Question: Hi All,
I have a web-view in my application which displays some text with justification.Everything seems to be perfect but i have a small issue with it which is shown in below fig.

The January starts right below the Month,26-01-2012 starts right below the date but webview starts by leaving a 1 dp space.
My code for the webview is
'''
<WebView
android:id="@+id/webview"
android:layout_width="fill_parent"
android:layout_height="wrap_content"
android:background="@drawable/bl"
/>
'''
I need the webview right under the description.Can i achieve this?
Any help is appreciated.
Thanks in advance
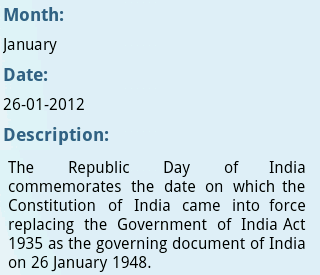
Answer: You can do like this..
'''
android:layout_marginLeft="-2dp"
'''